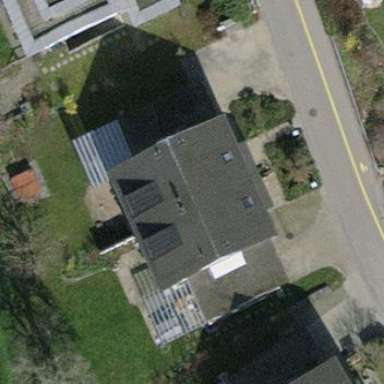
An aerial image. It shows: Terrace building.